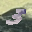
Label: 3